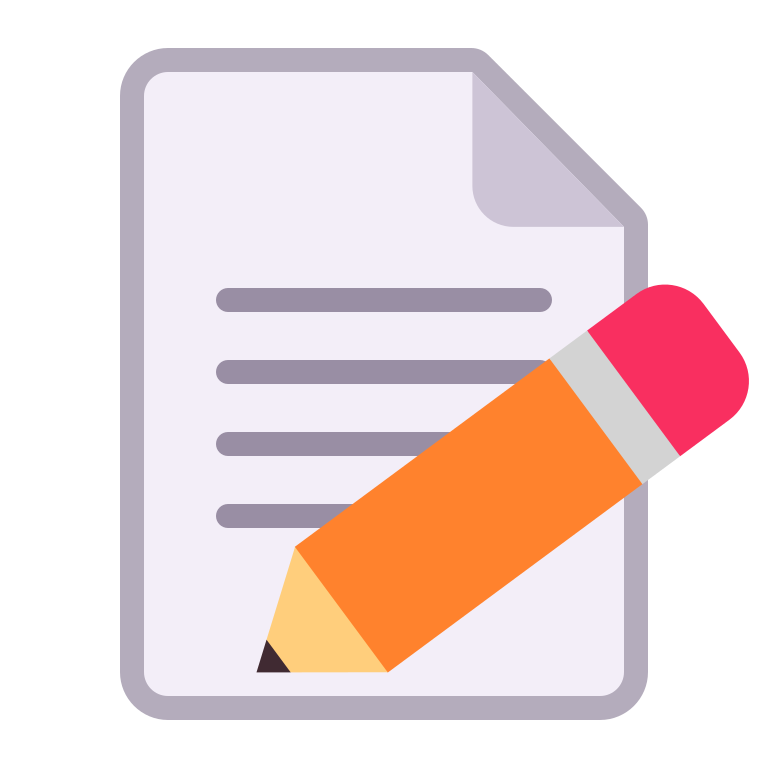
memo flat